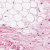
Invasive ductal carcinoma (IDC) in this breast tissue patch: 0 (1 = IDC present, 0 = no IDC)